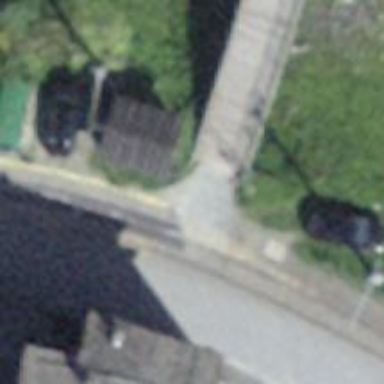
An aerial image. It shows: Level crossing along the railway.